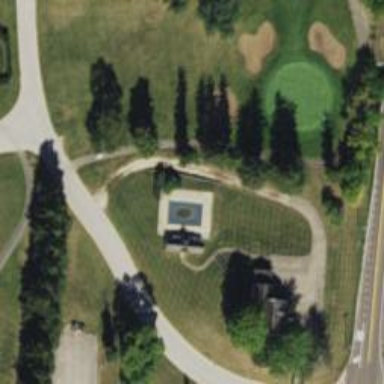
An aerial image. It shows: Service road designated as golf cart path.